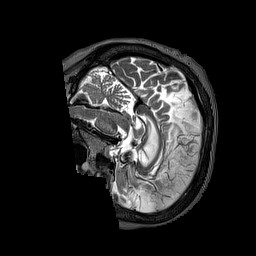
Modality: T2w
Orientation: sagittal
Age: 67
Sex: female
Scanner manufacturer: siemens
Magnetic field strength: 3 T
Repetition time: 3.2 s
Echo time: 0.567 s